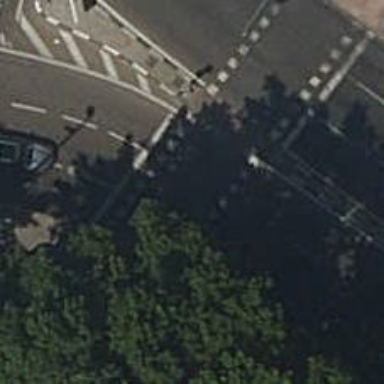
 there are traffic signals and zebra crossing."